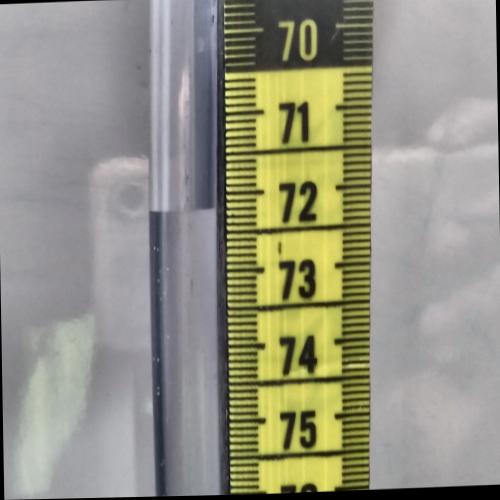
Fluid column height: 72.2 cm